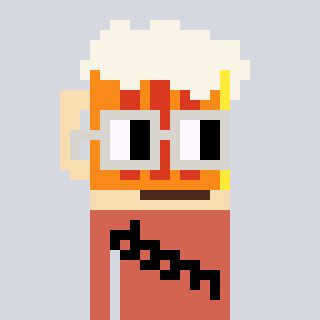
a pixel art character with square light gray glasses, a beer-shaped head and a peachy-colored body on a cool background